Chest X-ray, PA view. Patient: 60 years old, sex F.
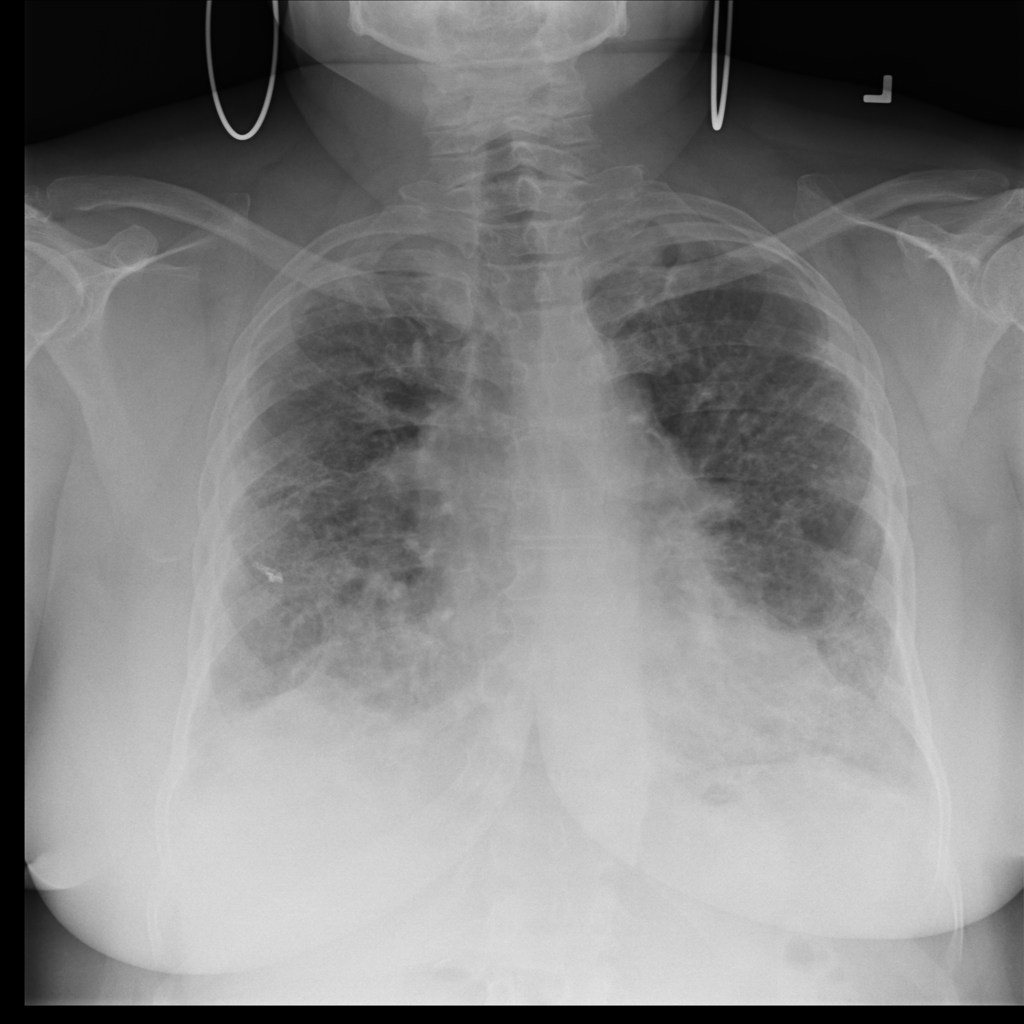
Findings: Fibrosis